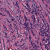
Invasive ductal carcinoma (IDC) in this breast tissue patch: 1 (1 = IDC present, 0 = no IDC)